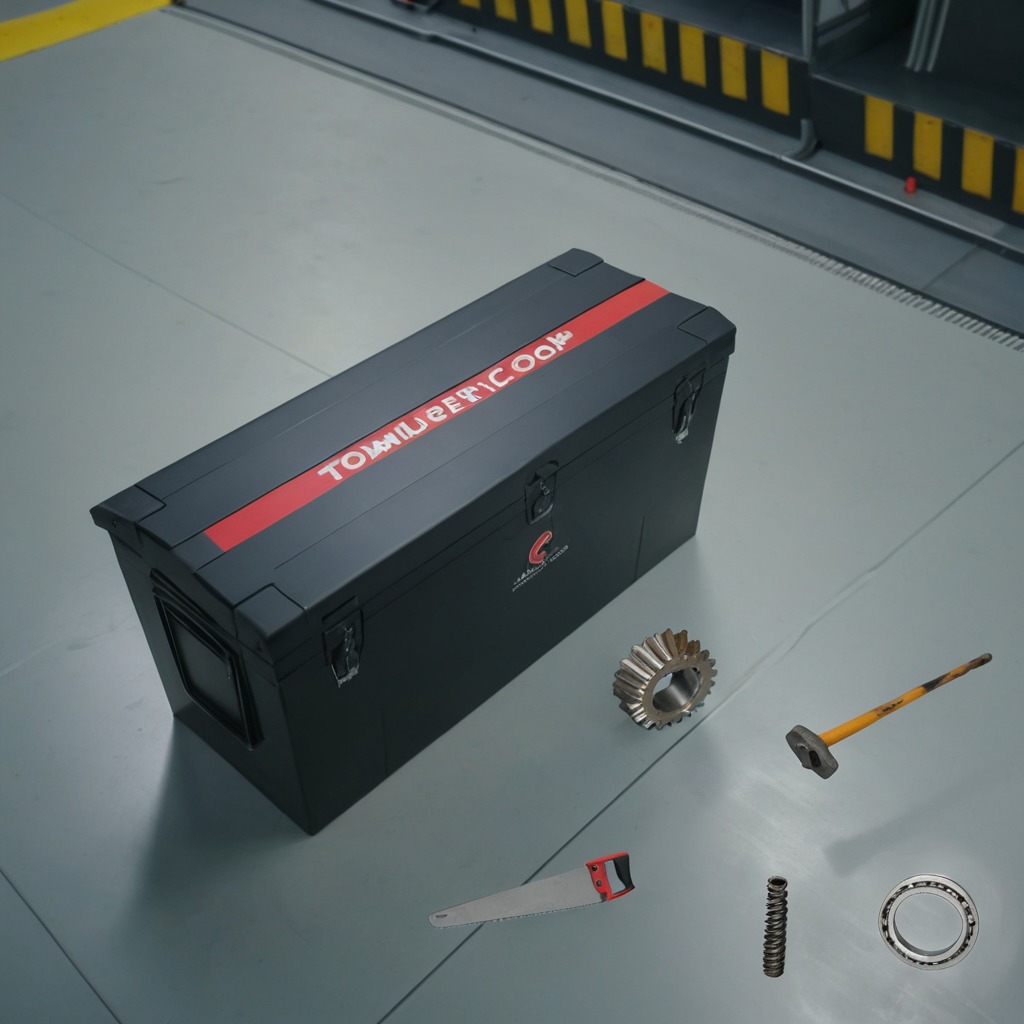
A metal ball bearing, a steel gear with teeth, a hammer, a coiled metal spring, and a handheld metal saw are lying on the toolbox surface.